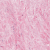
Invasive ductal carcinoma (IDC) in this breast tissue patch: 0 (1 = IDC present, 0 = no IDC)